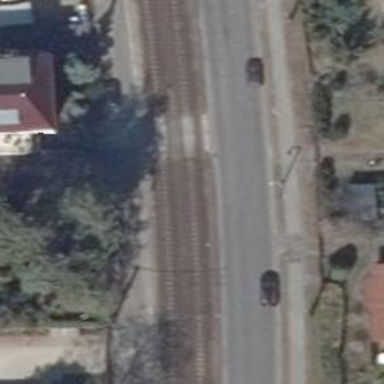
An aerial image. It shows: Uncontrolled tram level crossing.